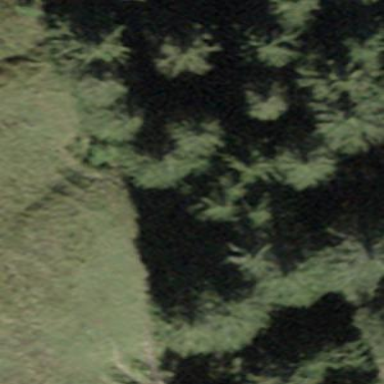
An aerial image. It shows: Forest area.